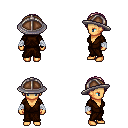
a pixel art fantasy rpg character, female body template, human, tanned skin, brown robe, magenta pants, white blonde parted hairstyle, chain helm, white cloth bandages, four views (front, back, left, right), 2x2 character sprite sheet, small pixel art, hard edges, no anti-aliasing